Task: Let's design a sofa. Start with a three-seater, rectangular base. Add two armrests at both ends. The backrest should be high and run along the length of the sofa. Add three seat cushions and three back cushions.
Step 303:
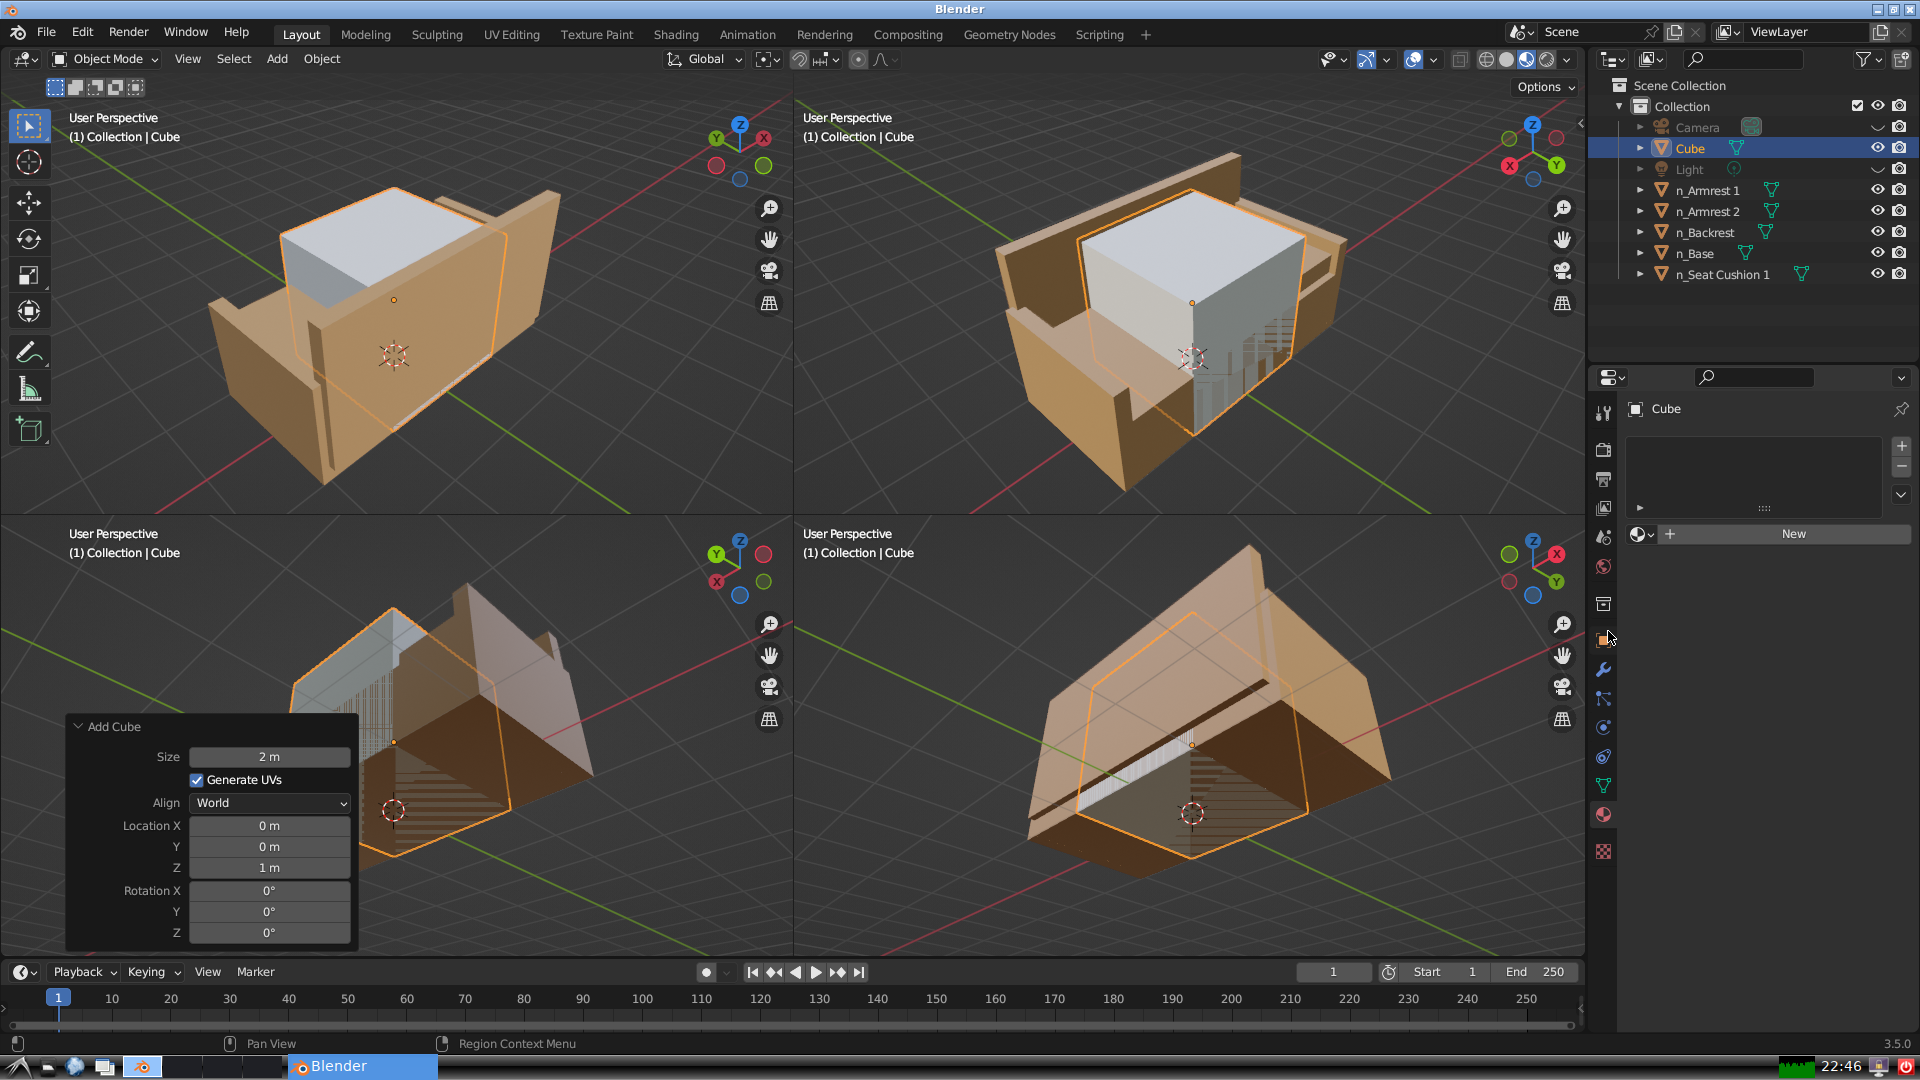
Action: click: no